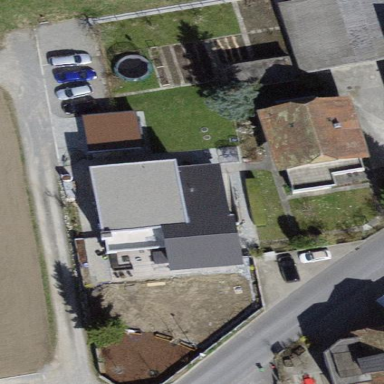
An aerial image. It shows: Building with tiled roof.